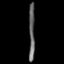
Tissue: prostate
Cell type: Epithelial cells
Senescence score: 0.7184
Nuclear area (px): 332
Mean DAPI intensity: 97.178